Field crop: maize
Growth stage: 2
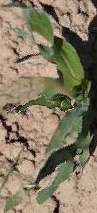
Species: maize